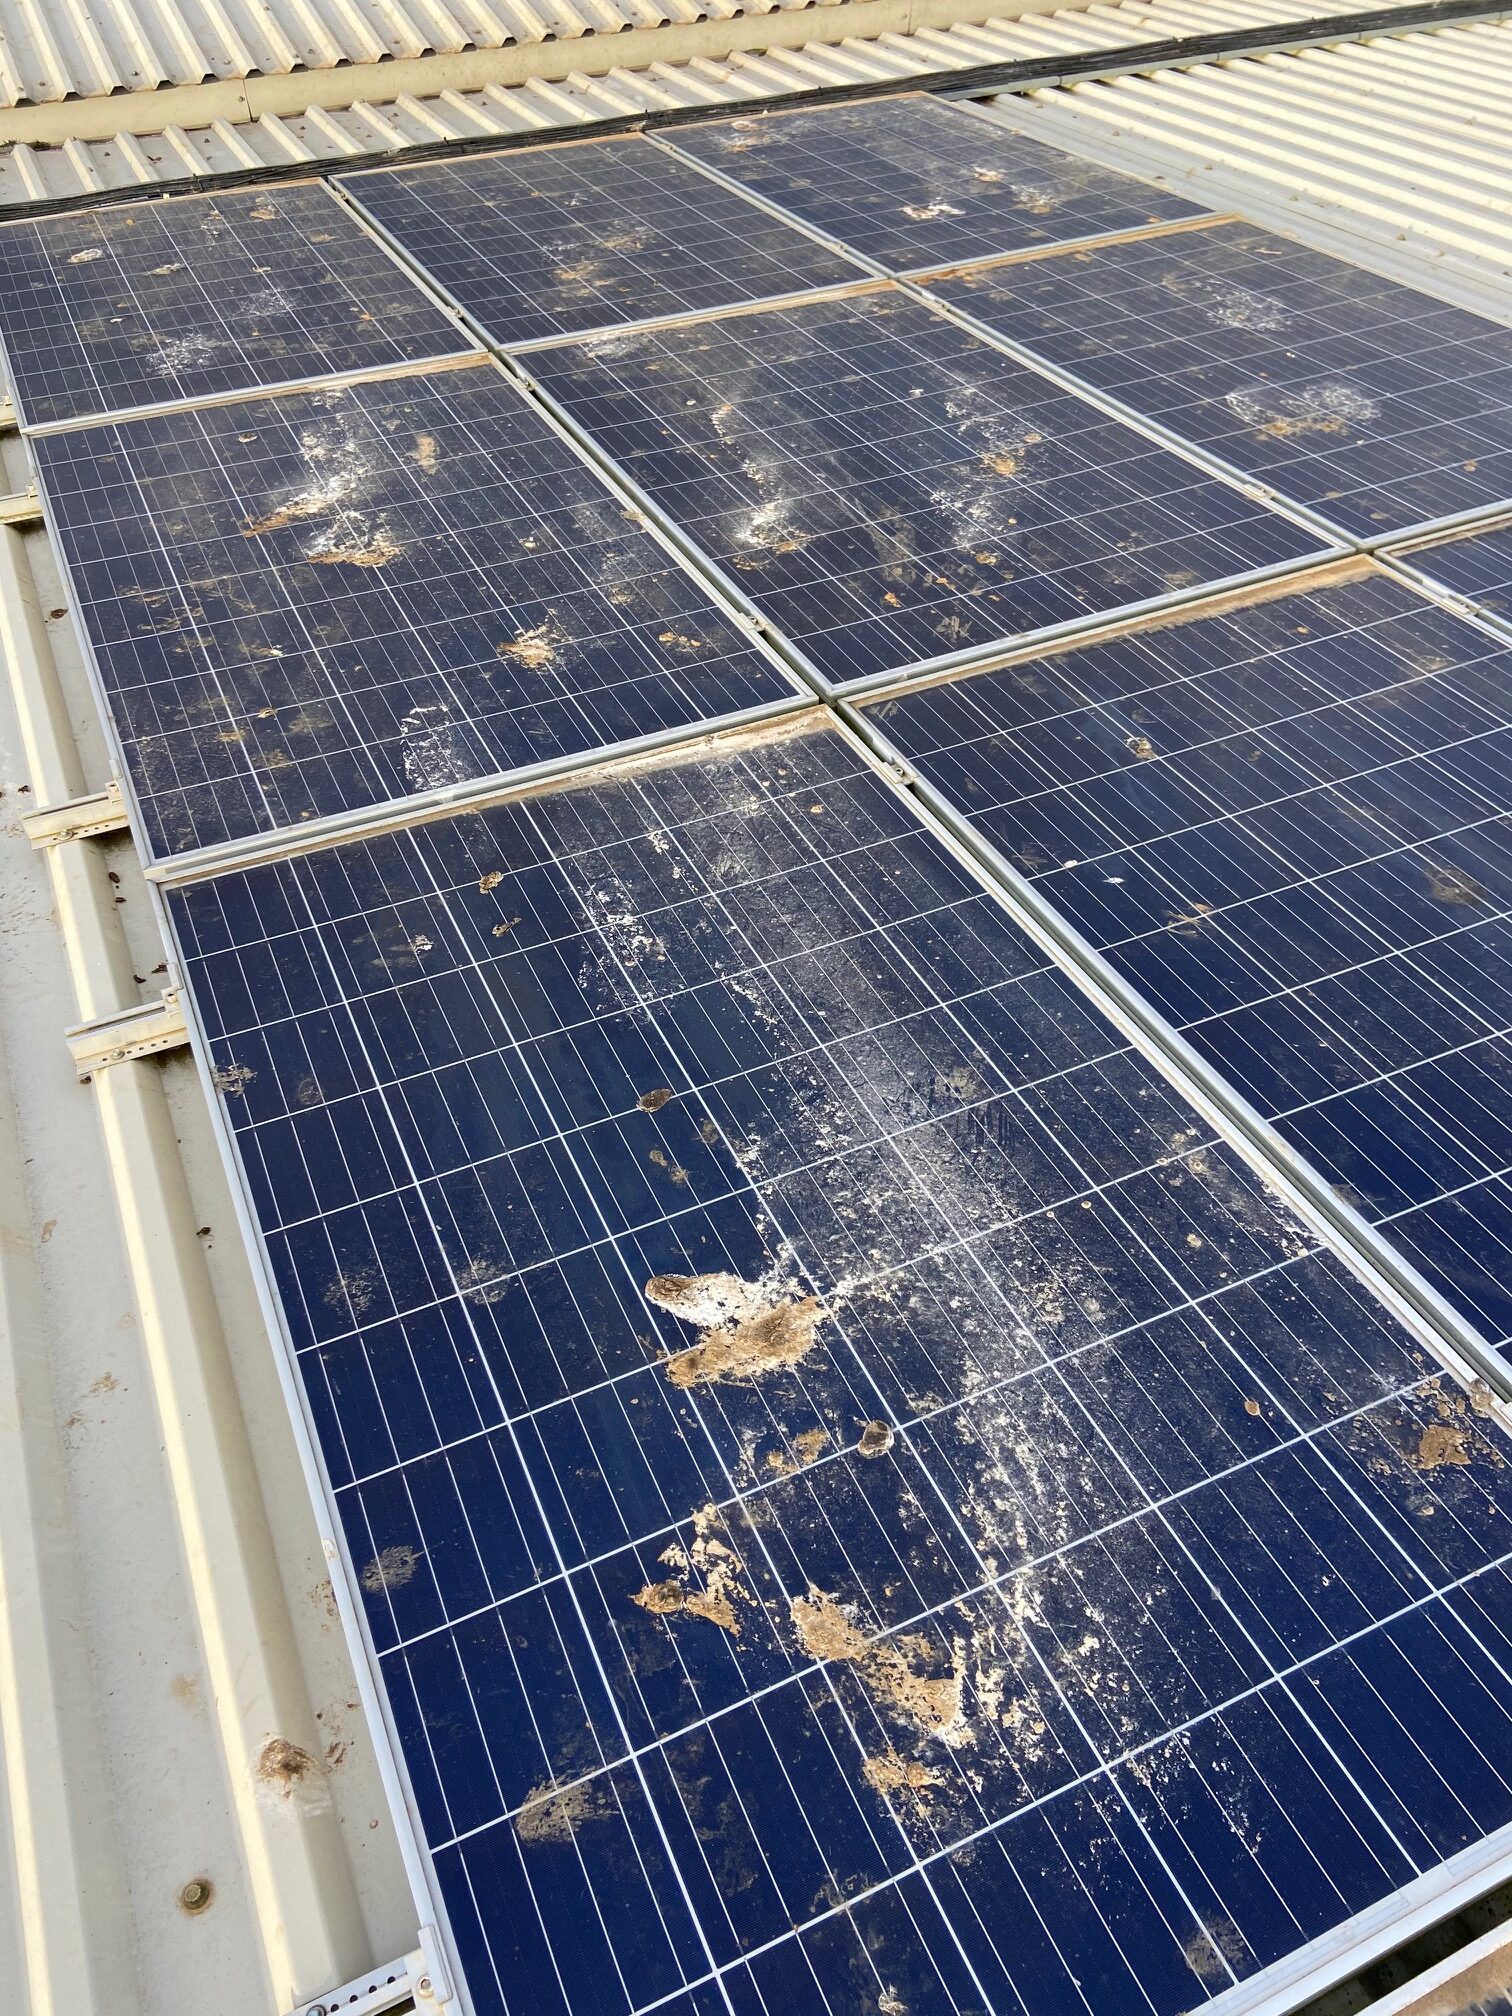
Label: Bird-drop